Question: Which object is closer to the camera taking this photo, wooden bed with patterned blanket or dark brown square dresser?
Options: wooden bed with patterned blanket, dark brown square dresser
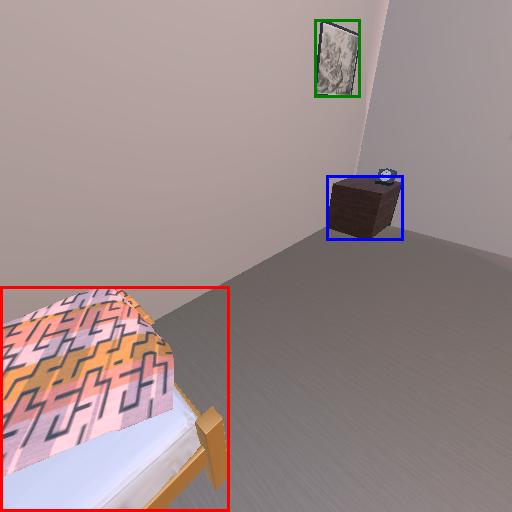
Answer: wooden bed with patterned blanket